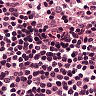
Metastatic tissue present: no